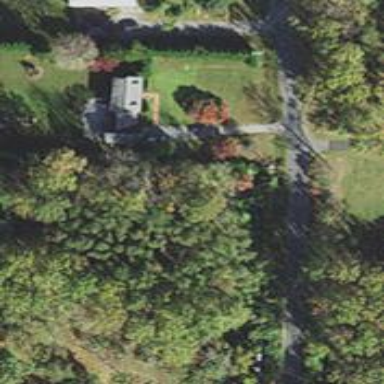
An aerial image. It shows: Driveway.